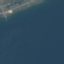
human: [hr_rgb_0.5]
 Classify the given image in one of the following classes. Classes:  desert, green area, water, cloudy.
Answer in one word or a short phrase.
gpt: water